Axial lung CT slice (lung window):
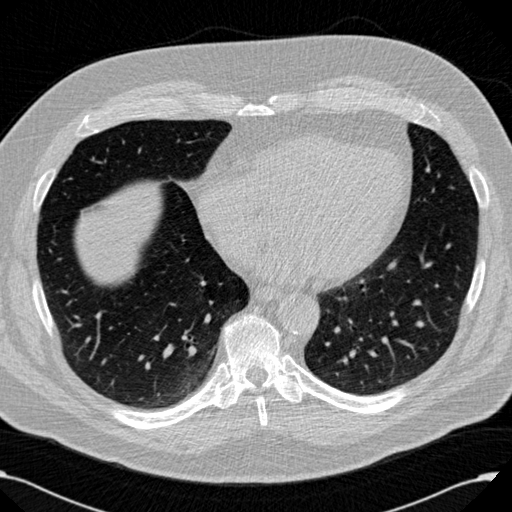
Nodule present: no